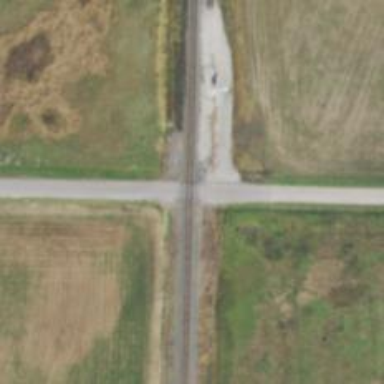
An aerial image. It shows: Railway level crossing.